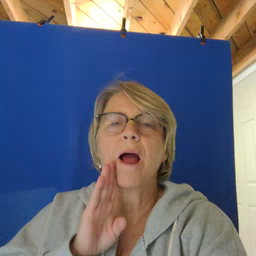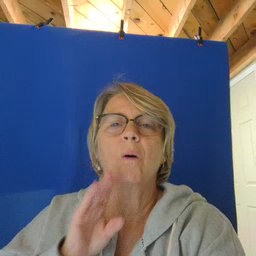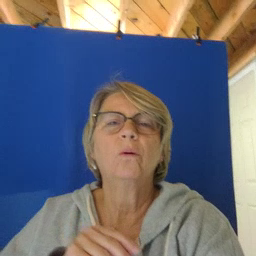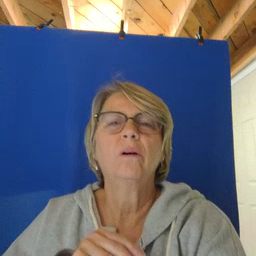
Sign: brown